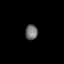
Tissue: lung
Cell type: Fibroblasts
Senescence score: 0.6189
Nuclear area (px): 182
Mean DAPI intensity: 112.308